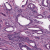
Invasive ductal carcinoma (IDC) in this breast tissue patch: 1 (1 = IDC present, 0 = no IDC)